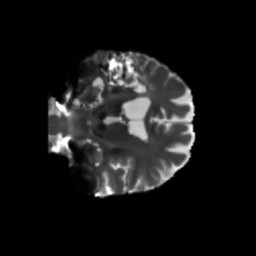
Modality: T2w
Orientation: coronal
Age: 54
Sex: male
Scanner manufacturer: siemens
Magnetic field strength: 3 T
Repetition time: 5.47 s
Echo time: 0.0854 s